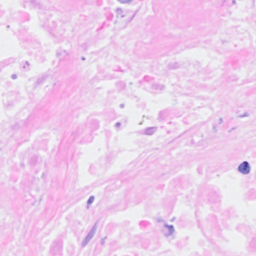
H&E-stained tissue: Breast